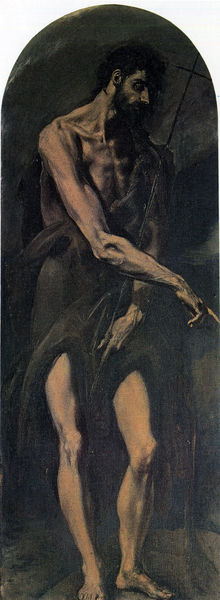
Titel: Johannes der Täufer
Künstler: El Greco
Standort: Toledo
Institution: Kirche Santo Domingo el Antiguo
Schlagwörter: baum, dunkel, gemälde, hand, himmel, lendenschurz, mann, nackt, schatten, wolken, fluss, grün, braun, finger, geste, grau, licht, ohr, schwarz, blick, tuch, hochformat, malerei, bart, anatomie, arm, barock, bibel, bärtig, halten, johannes, täufer, vollbart, zerrissen, kirche, gewand, haare, schulter, beine, fell, spanien, bein, füße, düster, bogen, stab, zeigefinger, asketisch, detail, muskeln, finster, halbnackt, knie, scham, waden, zeigen, oberkörper, dünn, knochen, barfuss, ausgemergelt, dürr, fetzen, hager, knochig, lumpen, sehnig, kreuz, kaputt, gestus, christus, jesus, religiös, fingerzeig, heiliger, schlüsselbein, deuten, heilig, brustkorb, el greco, altarbild, mager, johannes der täufer, asket, retabel, weisen, christ, sehnen, zeigegestus, kreuzstab, knöchern, christopherus, altarbil, greco, armmuskeln, handgestus, kamelhaar, rzndbogen, stoffetzen, stofffetzen, zeigend, zerfranst, zerissen, anzeigen, kmann